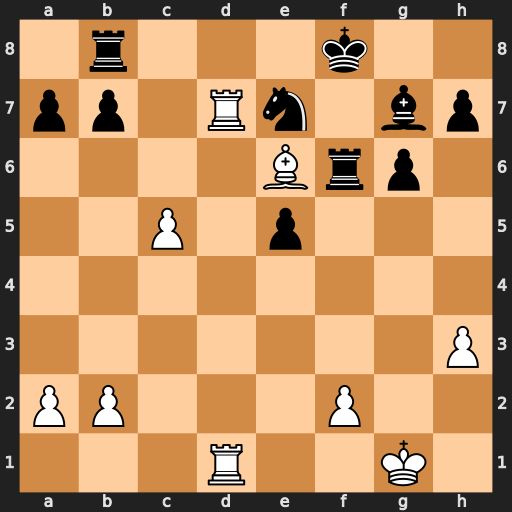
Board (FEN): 1r3k2/pp1Rn1bp/4Brp1/2P1p3/8/7P/PP3P2/3R2K1
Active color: w
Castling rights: -
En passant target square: -
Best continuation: Rd8+ Rxd8 Rxd8#